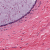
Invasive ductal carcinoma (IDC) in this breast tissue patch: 0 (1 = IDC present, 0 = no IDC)